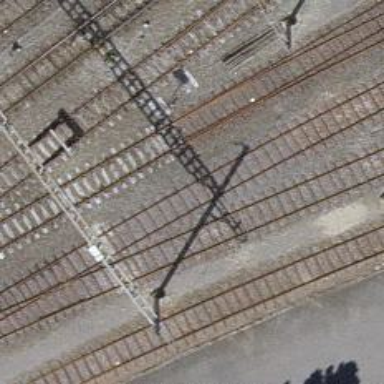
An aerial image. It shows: Rail yard with electrified contact lines for the railway.